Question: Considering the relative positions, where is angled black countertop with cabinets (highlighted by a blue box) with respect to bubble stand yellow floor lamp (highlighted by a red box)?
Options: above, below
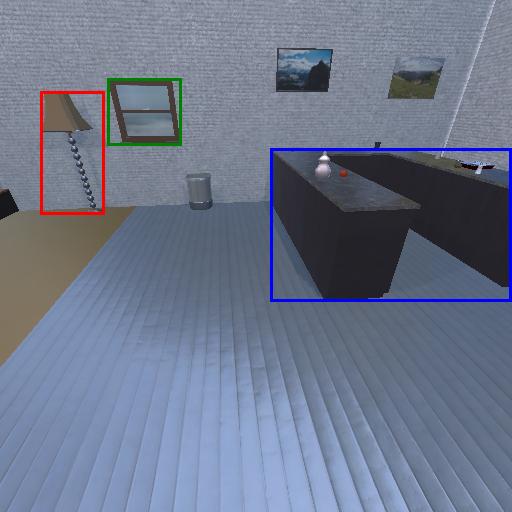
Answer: above